Aerial crown-view tile of a tropical tree (Barro Colorado Island, Panama), acquired 20250616:
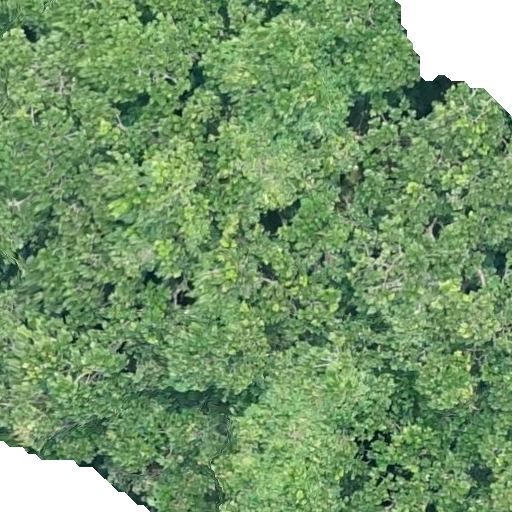
Species: Anacardium excelsum
GBIF accepted scientific name: Anacardium excelsum
Crown area: 523.988 m²